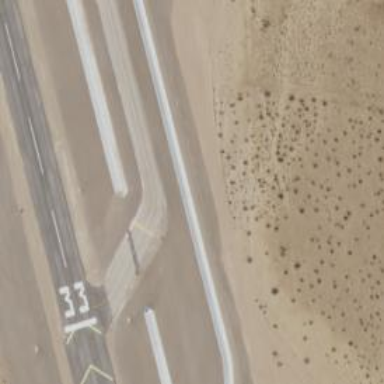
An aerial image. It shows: Image of taxiway at airport.